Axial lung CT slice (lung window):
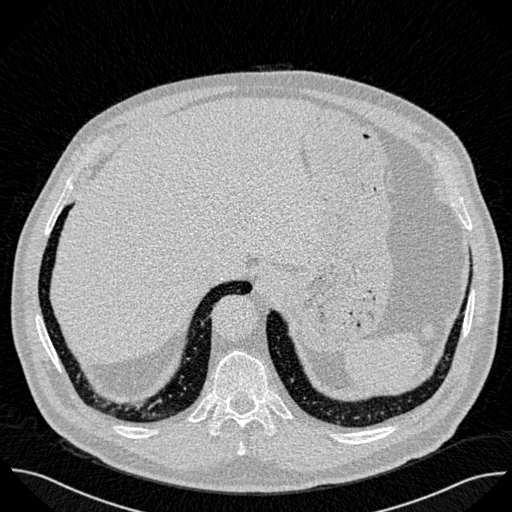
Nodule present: no